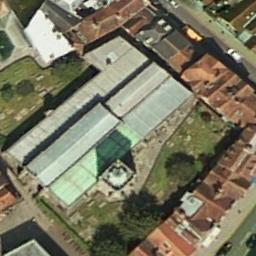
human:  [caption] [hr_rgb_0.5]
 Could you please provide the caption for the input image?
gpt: There is a church in the middle of the grass surrounded by some buildings .

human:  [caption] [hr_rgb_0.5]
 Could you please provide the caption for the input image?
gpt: A church with a gray roof surrounded by several buildings and roads and trees and lawns .

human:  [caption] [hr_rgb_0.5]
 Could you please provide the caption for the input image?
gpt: This is a church with an octagon roof in the middle .

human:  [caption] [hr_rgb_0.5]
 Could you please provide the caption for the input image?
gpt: The church with a tower is surrounded by other buildings .

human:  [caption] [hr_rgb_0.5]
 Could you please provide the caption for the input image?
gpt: There are many buildings near the church .